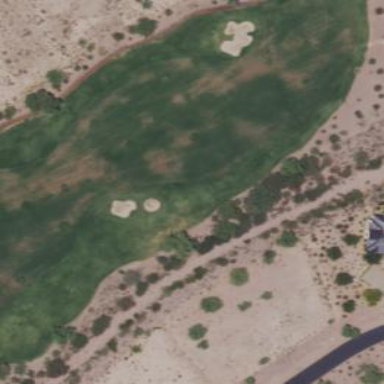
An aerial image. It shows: Golf fairway surrounded by grass.